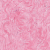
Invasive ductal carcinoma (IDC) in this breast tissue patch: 0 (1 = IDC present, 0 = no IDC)